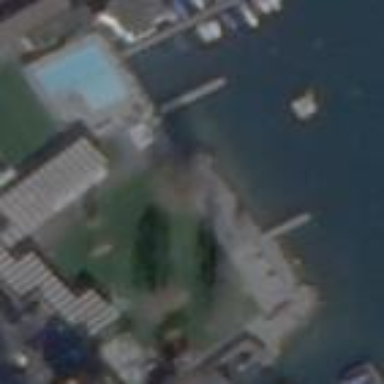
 which serves as open-air bath. It can be described as water park as well."